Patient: sex M, age 74
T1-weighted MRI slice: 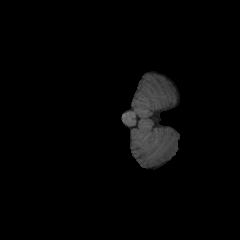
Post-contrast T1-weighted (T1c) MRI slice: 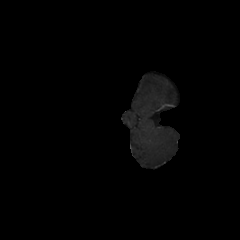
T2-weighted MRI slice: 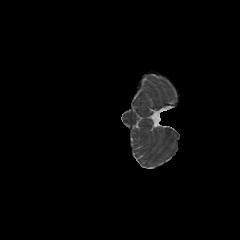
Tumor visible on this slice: no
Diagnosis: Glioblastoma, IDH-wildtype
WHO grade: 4